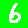
Digit: 6